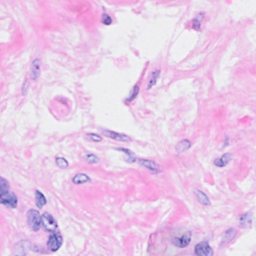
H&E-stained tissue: Breast